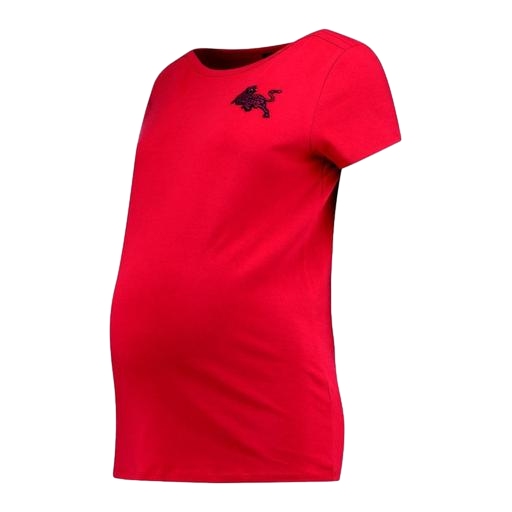
black maternity red, red claire maternity tunic, red slim fit tshirt, white background